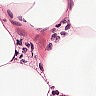
Metastatic tissue present: no